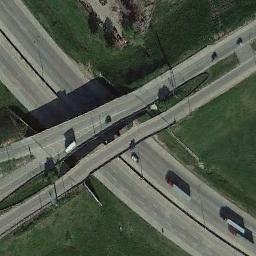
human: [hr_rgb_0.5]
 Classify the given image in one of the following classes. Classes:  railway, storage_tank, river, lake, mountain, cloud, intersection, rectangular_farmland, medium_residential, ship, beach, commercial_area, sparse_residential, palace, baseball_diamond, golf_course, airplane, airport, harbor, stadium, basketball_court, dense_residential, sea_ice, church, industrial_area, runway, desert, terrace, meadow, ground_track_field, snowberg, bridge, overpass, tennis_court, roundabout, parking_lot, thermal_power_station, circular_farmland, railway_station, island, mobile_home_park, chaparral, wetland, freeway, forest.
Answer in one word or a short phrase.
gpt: overpass